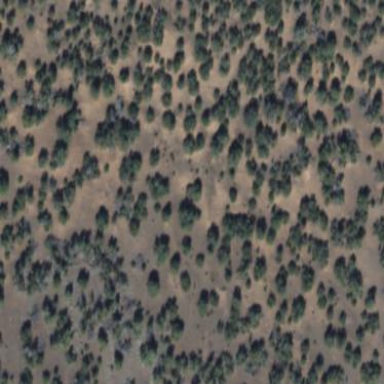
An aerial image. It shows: Patch of scrub vegetation.